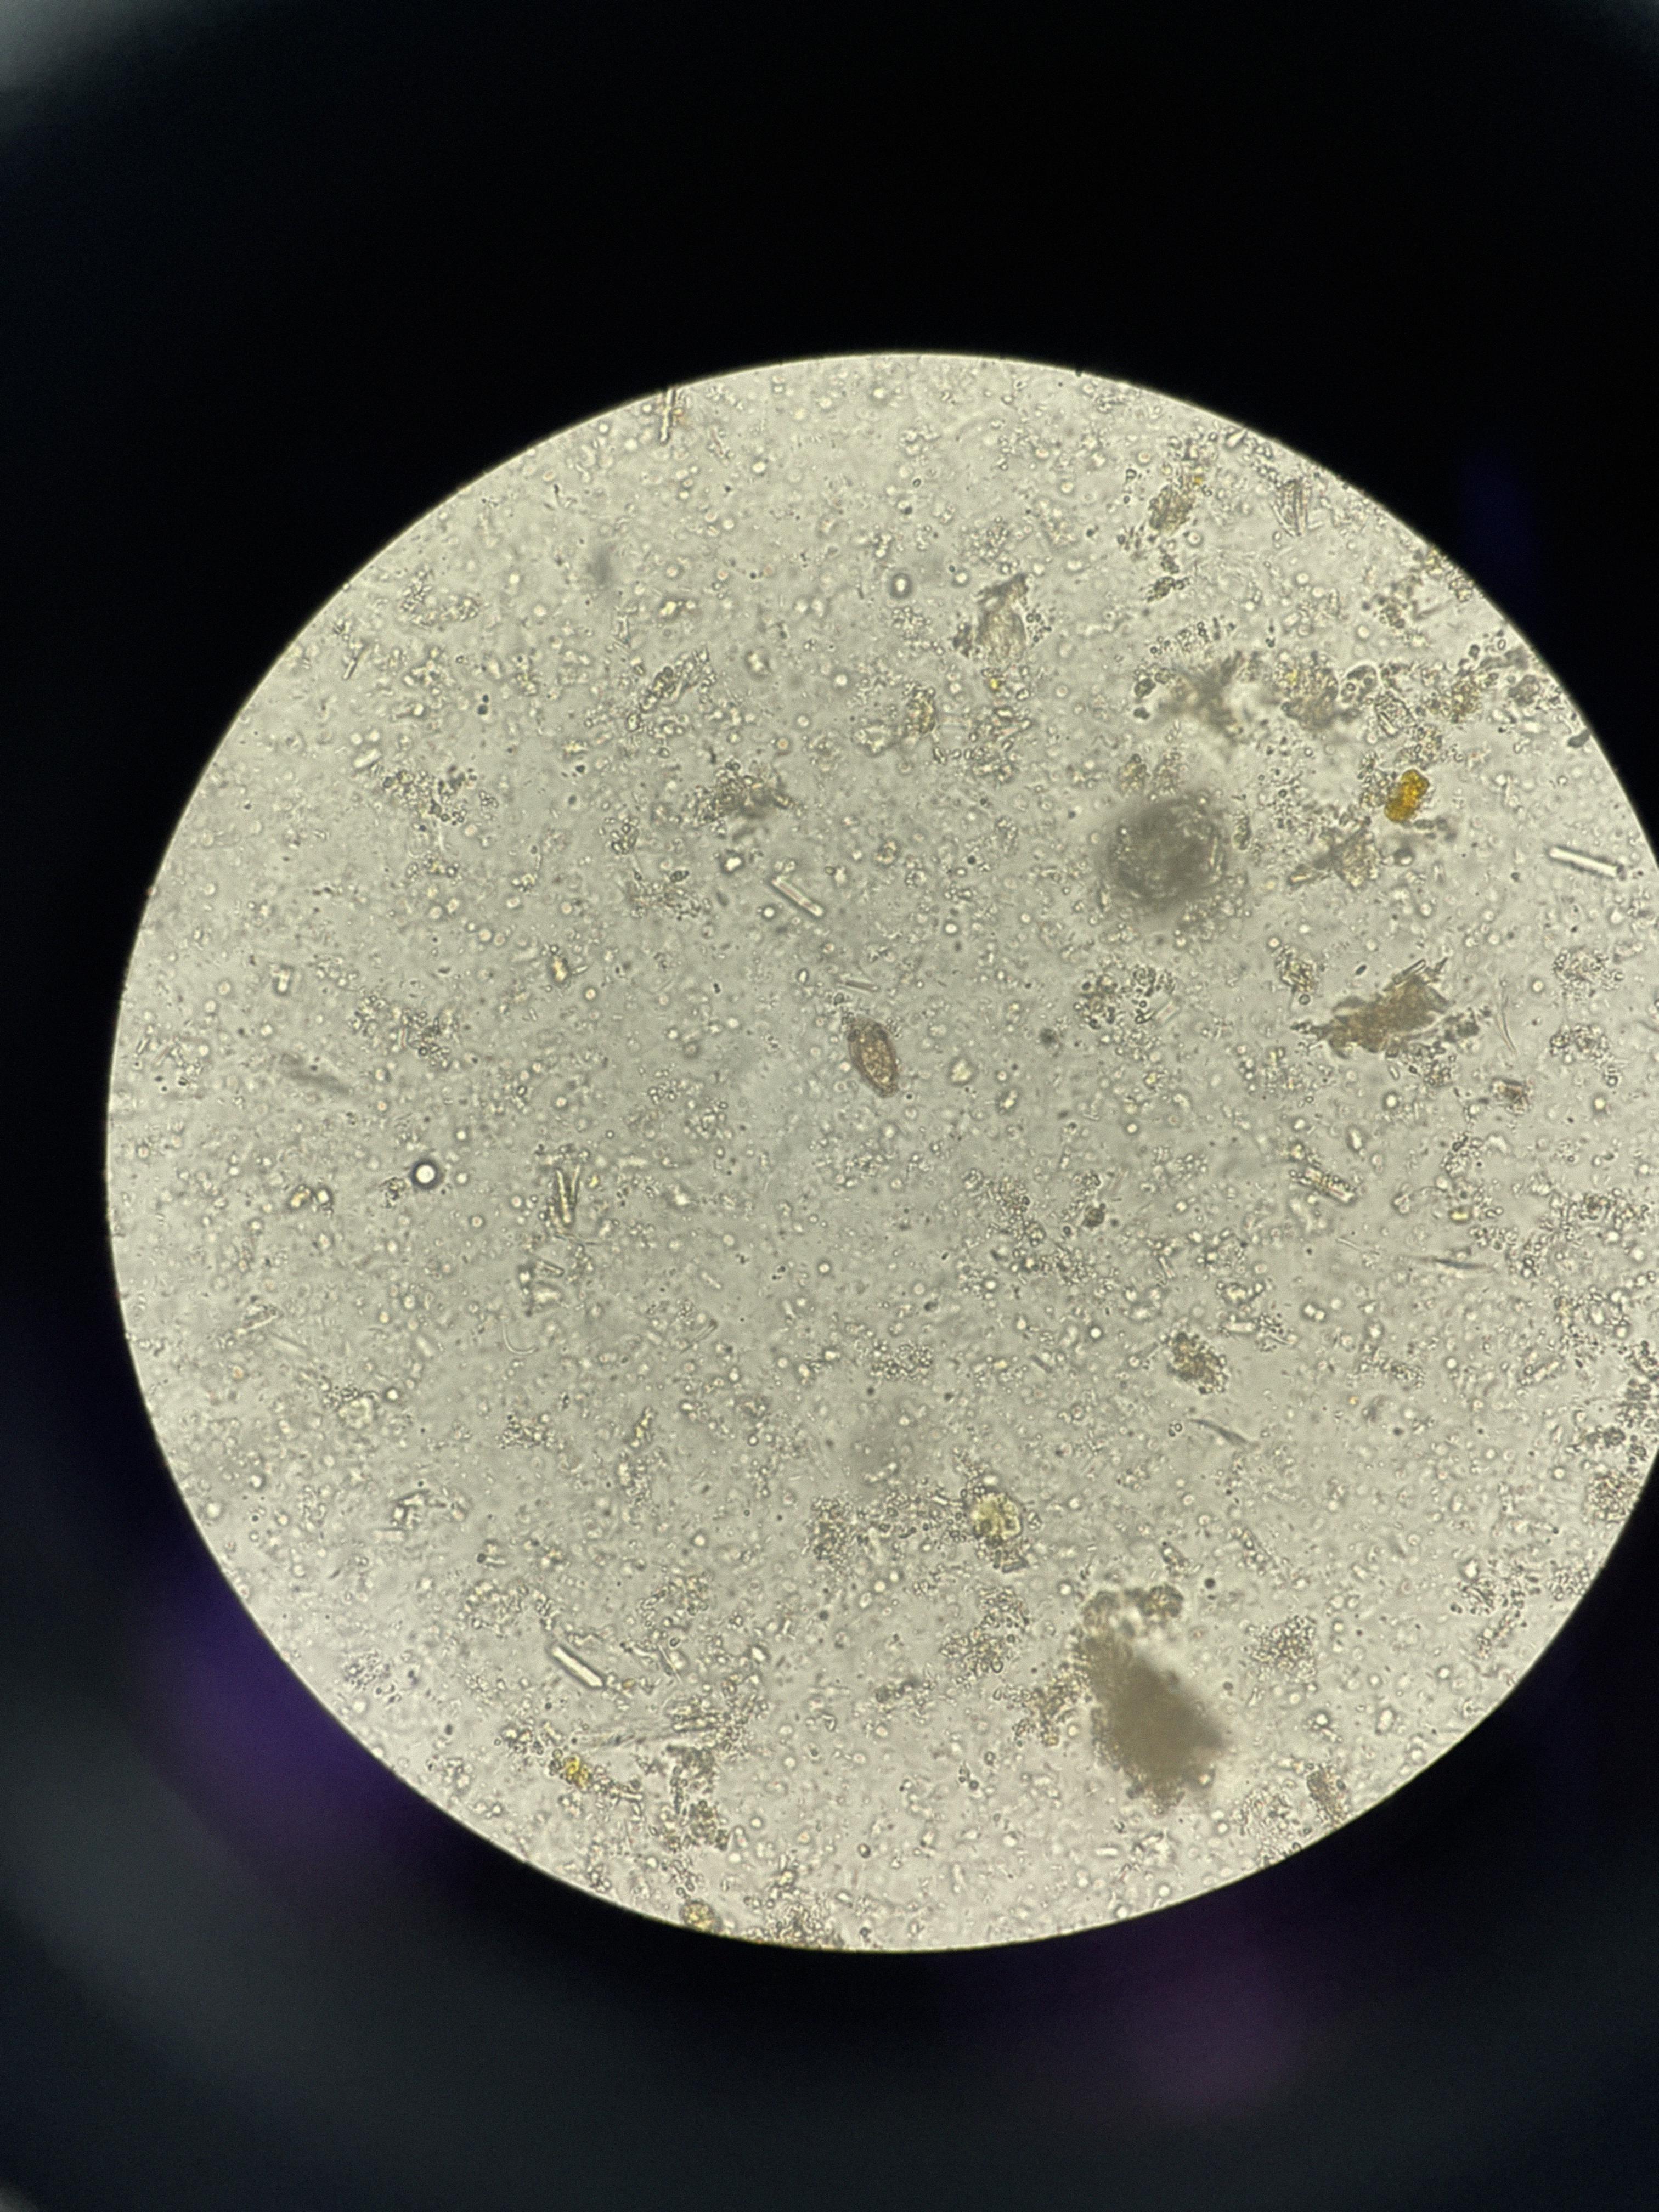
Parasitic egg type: Opisthorchis viverrine